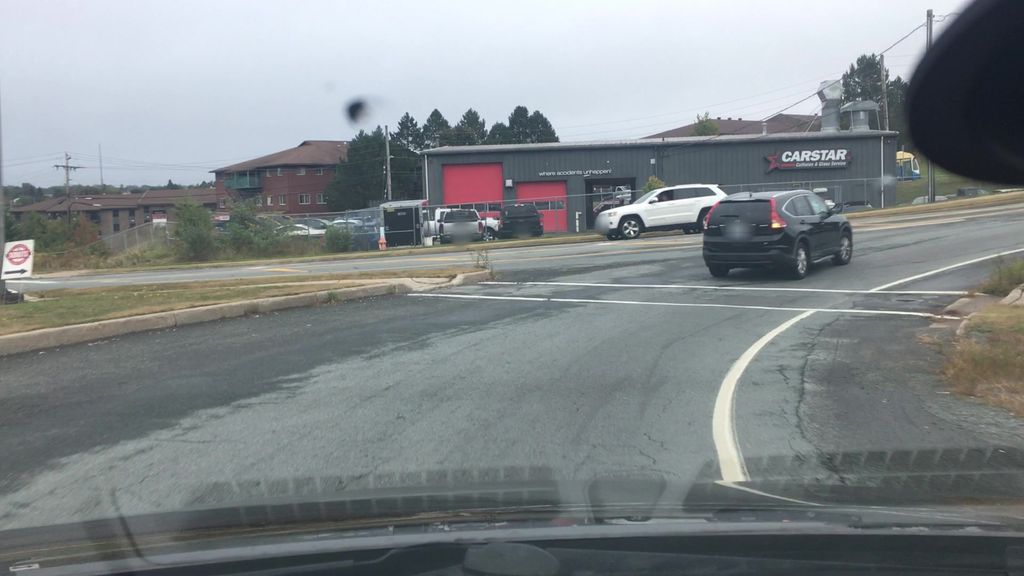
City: halifax